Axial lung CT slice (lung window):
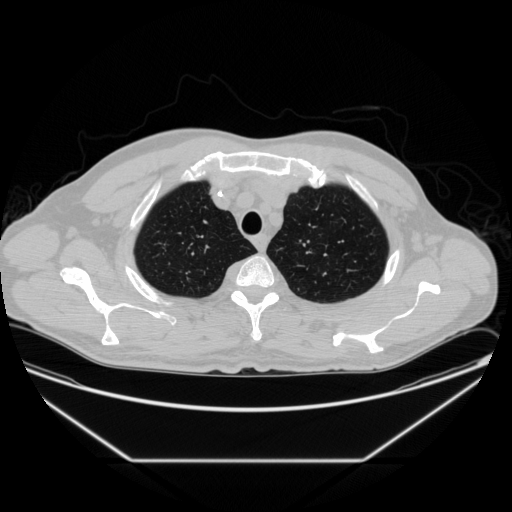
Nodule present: no